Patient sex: M
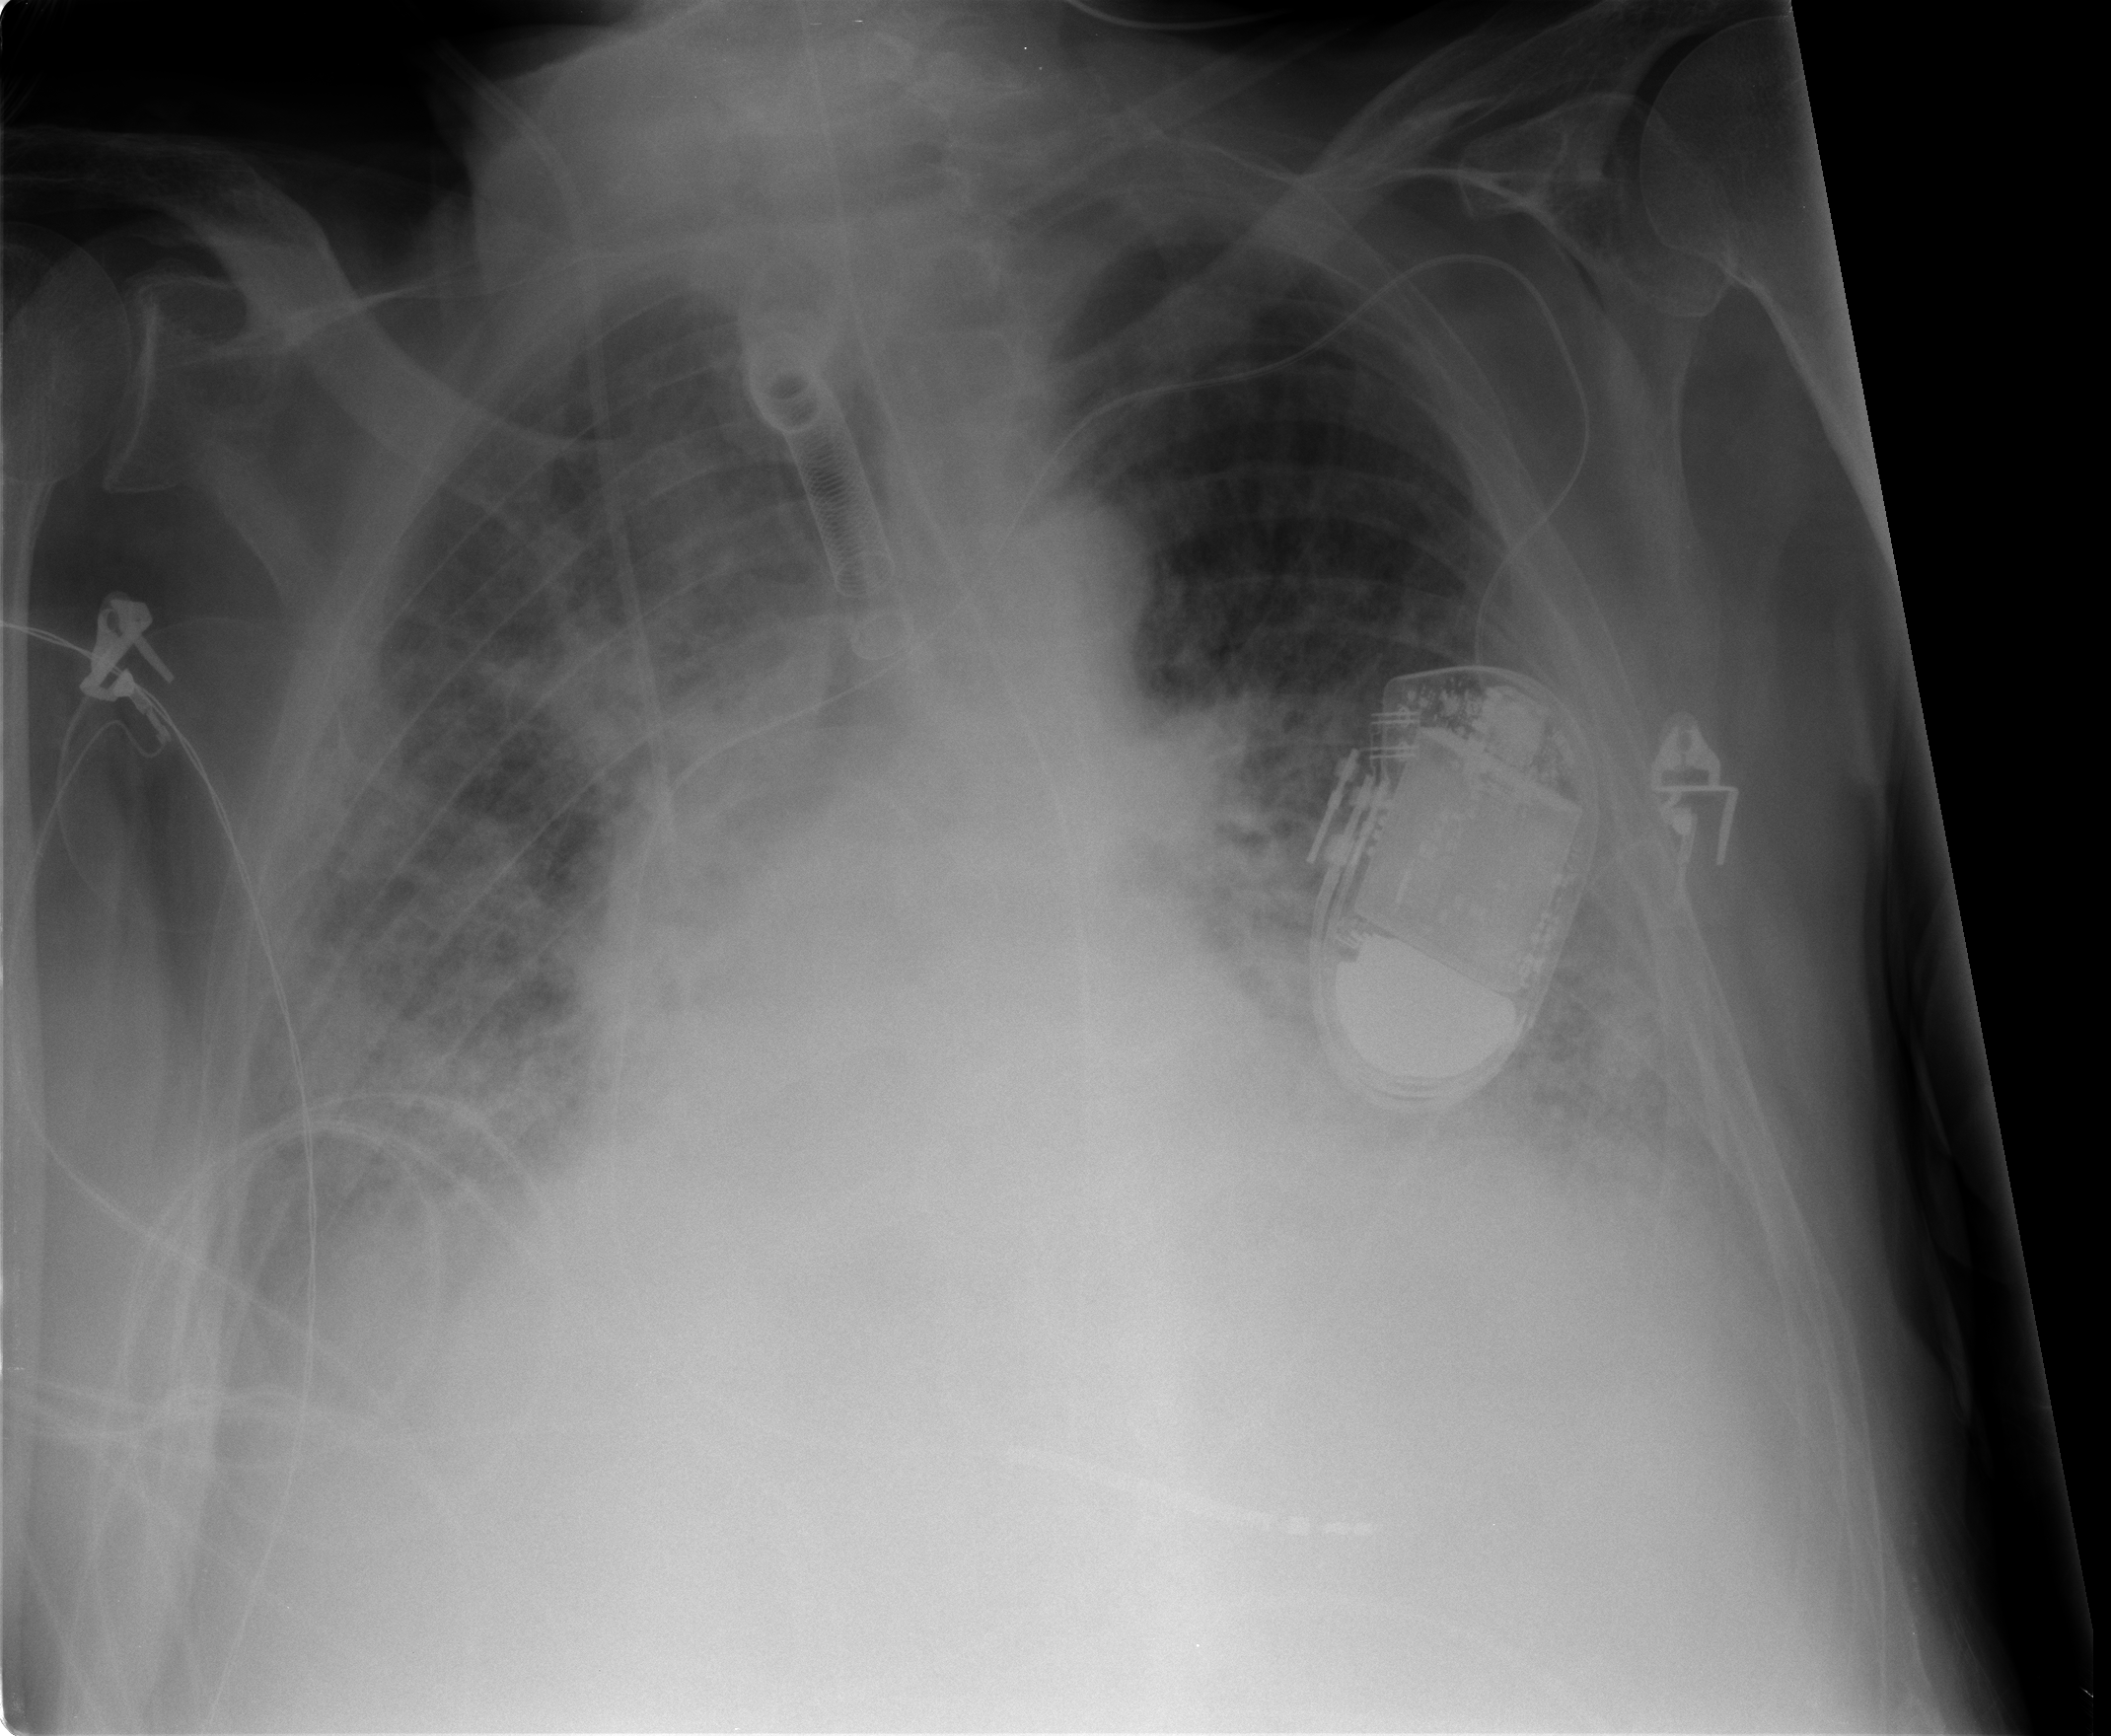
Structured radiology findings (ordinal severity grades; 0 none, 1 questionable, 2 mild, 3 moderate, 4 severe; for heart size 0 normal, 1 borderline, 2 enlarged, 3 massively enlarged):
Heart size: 2
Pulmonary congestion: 3
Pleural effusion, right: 2
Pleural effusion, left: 2
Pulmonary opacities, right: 3
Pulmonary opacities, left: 3
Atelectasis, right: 2
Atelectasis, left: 2